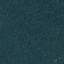
Label: Forest